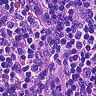
Metastatic tissue present: no